Field crop: maize
Growth stage: 2
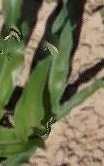
Species: maize